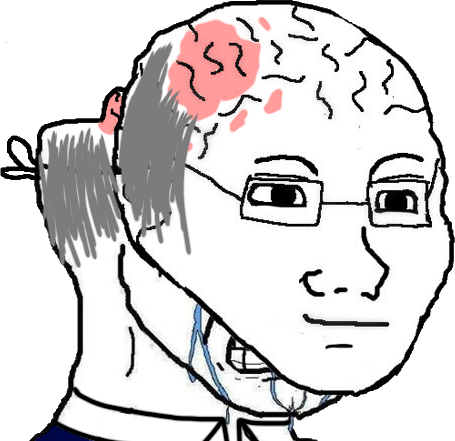
Label: 5_Brainlet